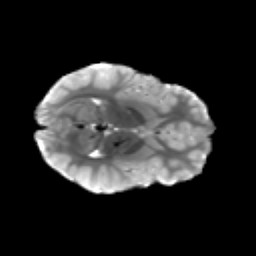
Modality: T2w
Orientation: axial
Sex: female
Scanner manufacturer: siemens
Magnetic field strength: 3 T
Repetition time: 5 s
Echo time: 0.071 s